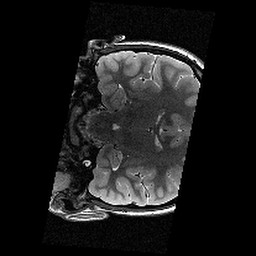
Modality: T2w
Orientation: coronal
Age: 11
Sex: female
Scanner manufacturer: siemens
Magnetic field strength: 3 T
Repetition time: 9.23 s
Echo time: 0.067 s